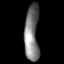
Tissue: lung
Cell type: Epithelial cells
Senescence score: 0.1868
Nuclear area (px): 802
Mean DAPI intensity: 122.695